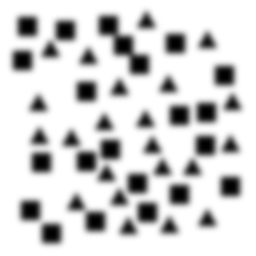
Squares: 22
Triangles: 22
Stars: 0
Total shapes: 44